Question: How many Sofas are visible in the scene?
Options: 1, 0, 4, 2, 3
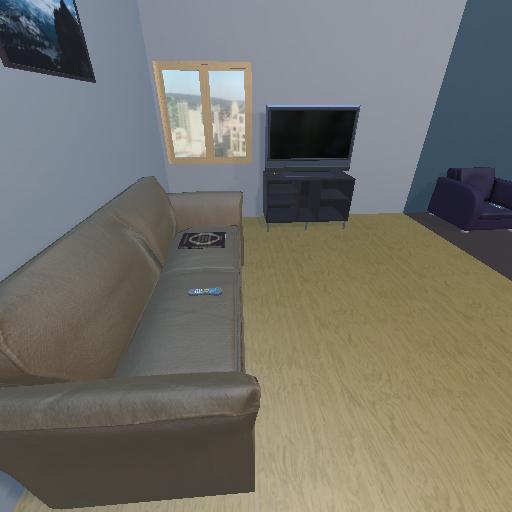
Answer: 1